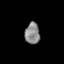
Tissue: prostate
Cell type: T cells
Senescence score: 0.8685
Nuclear area (px): 306
Mean DAPI intensity: 138.199